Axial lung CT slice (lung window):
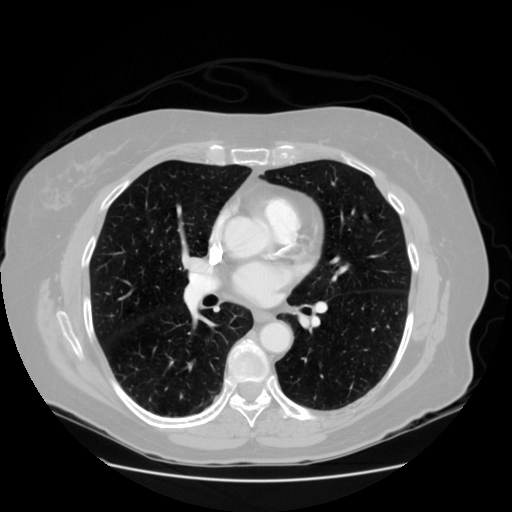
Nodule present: yes
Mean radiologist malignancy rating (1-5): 2.75